Interaction volume radius: 5 \u00c5
Interaction volume height: 10 \u00c5
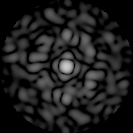
Disorder parameter: 0.858